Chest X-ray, AP view. Patient: 32 years old, sex M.
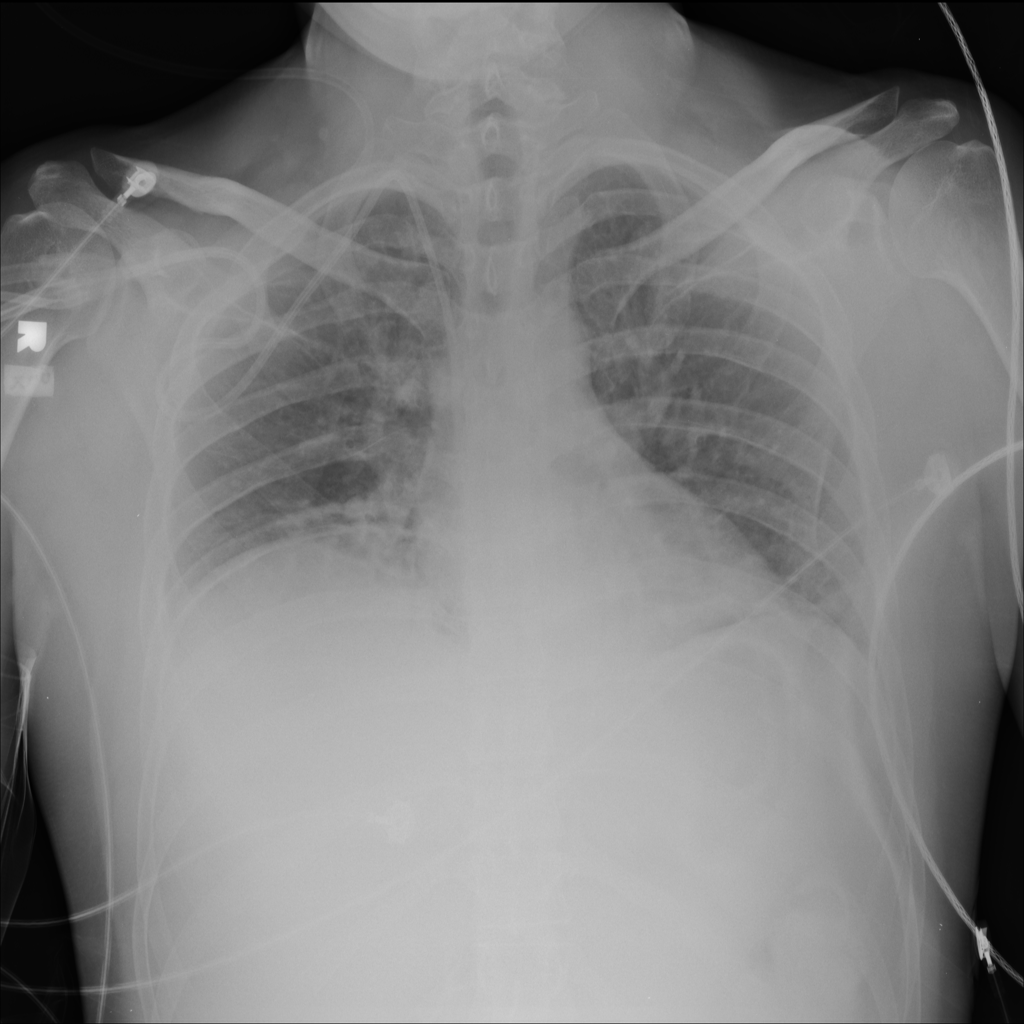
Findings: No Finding